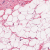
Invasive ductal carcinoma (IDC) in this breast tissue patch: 0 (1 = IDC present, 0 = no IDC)